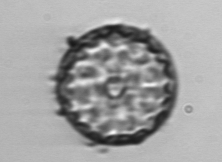
Label: Coscinodiscus